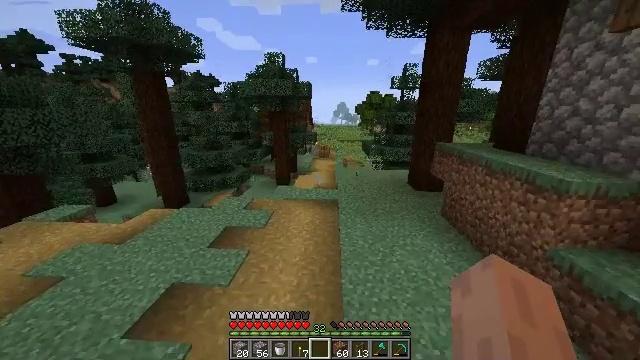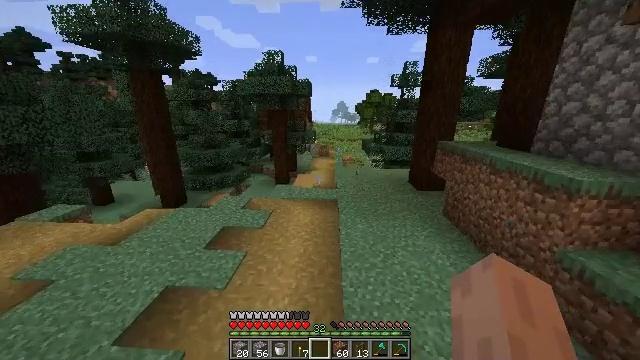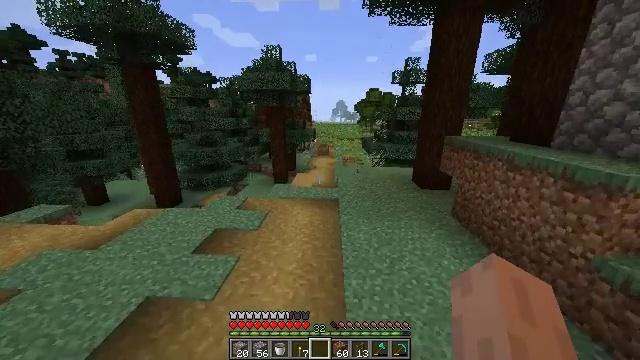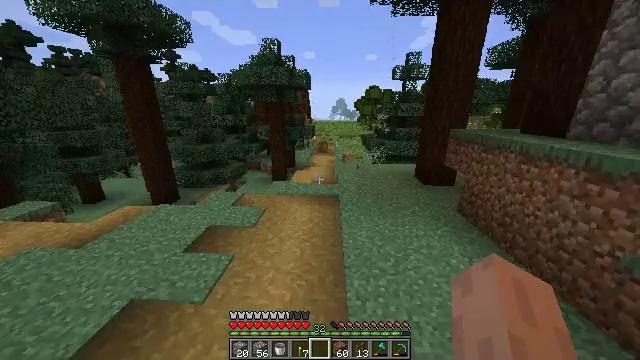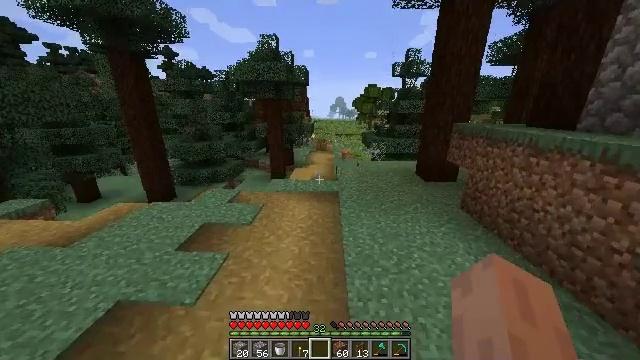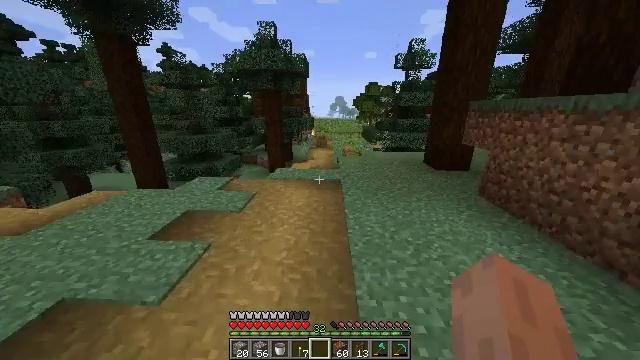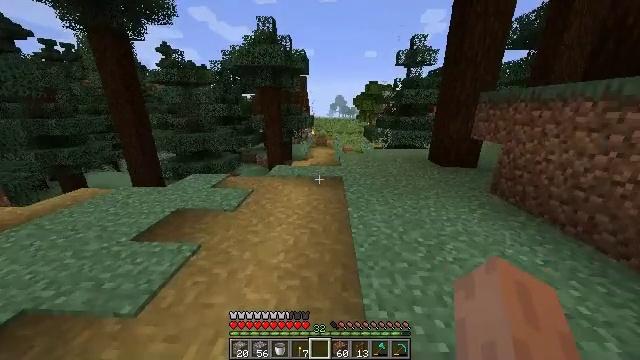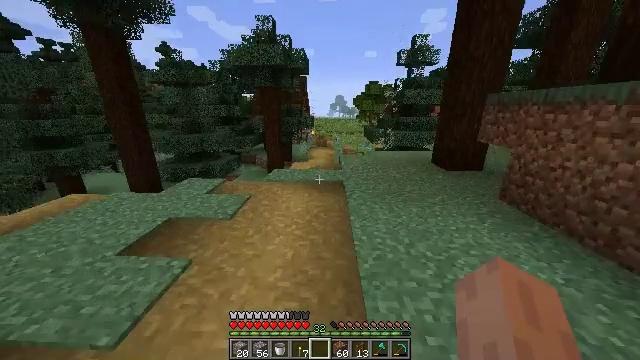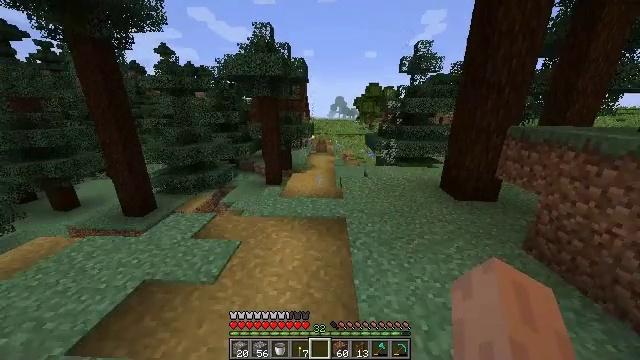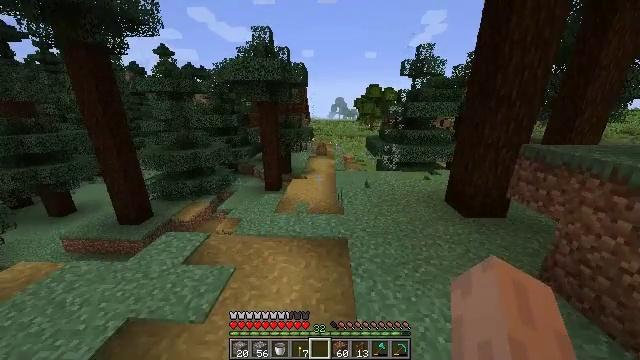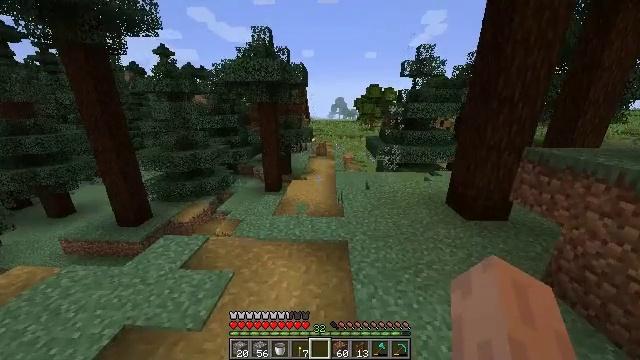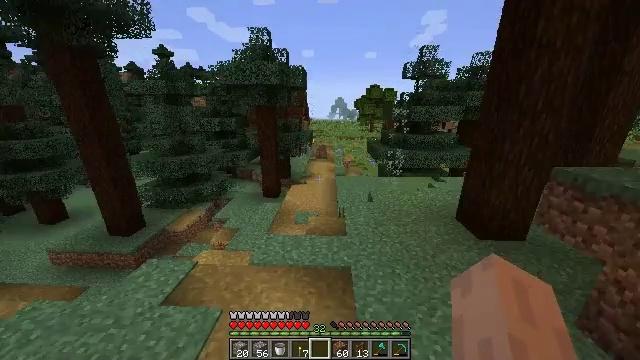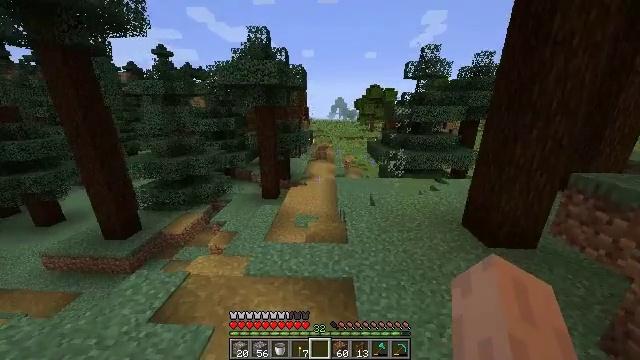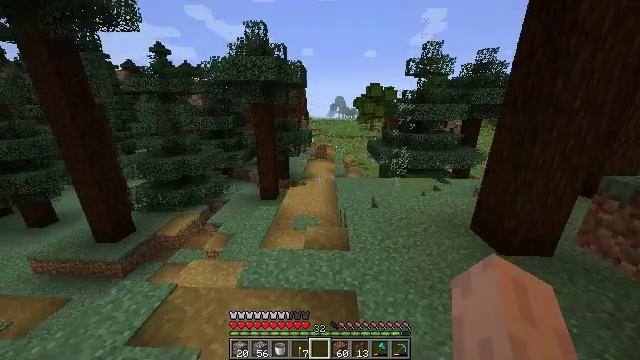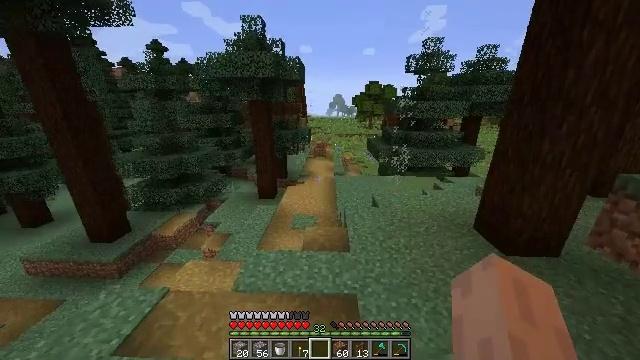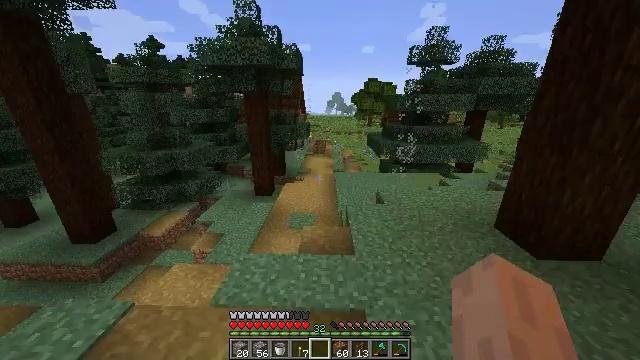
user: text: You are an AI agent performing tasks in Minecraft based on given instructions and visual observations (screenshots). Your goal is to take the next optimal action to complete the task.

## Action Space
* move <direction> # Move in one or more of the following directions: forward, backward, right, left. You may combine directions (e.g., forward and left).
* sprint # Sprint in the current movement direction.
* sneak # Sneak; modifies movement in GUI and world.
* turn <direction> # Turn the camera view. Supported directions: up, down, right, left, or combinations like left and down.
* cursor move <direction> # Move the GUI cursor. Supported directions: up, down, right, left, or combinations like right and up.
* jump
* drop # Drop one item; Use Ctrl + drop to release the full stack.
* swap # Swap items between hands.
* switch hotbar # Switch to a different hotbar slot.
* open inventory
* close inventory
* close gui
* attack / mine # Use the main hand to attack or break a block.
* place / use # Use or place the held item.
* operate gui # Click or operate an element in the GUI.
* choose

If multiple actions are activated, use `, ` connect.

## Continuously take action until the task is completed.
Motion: motion action
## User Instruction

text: Collect the composter for reuse.
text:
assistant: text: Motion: move forward, jump
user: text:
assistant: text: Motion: move forward, jump
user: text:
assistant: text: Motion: move forward, jump
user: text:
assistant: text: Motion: move forward, jump
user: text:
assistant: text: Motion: move forward, jump
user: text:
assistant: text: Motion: move forward, sprint, jump
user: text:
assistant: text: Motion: move forward, sprint, jump
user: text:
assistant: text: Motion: move forward, sprint, jump
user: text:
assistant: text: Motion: move forward, sprint, jump
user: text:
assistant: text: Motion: move forward, sprint, jump
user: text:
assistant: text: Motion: move forward, jump
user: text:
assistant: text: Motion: move forward, jump
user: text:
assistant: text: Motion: move forward, jump
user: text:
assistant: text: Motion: move forward, jump
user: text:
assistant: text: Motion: move forward, jump
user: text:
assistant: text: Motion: no_op
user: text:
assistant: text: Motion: no_op
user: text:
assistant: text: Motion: no_op
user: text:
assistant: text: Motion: no_op
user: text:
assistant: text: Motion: no_op
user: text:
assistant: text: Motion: turn right
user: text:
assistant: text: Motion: move forward, turn right and down
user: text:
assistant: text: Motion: move forward, turn right and down
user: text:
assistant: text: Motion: move forward, turn right and down
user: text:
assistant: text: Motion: move forward
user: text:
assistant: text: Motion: move forward
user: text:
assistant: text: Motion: move forward
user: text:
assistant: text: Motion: move forward, sprint
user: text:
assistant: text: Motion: move forward, sprint
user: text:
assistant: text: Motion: move forward, sprint